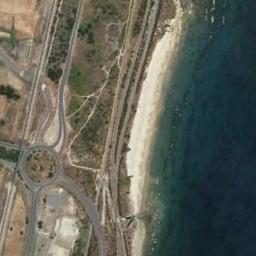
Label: beach